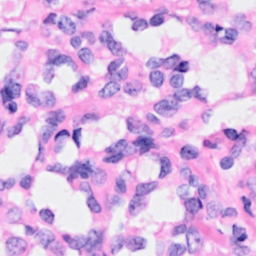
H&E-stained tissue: Breast